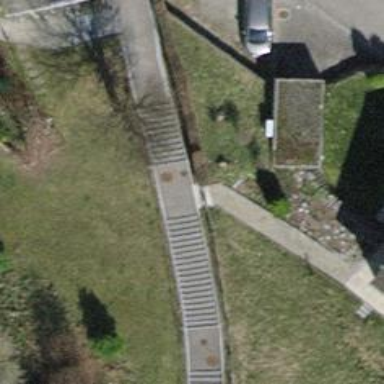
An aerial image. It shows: Asphalt steps along the road.